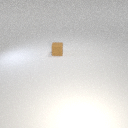
small brown rubber cube